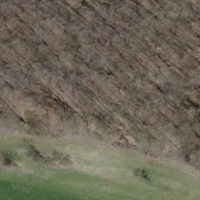
EUNIS habitat code: 41
Species observed at this site:
Pholidoptera griseoaptera
Nemobius sylvestris